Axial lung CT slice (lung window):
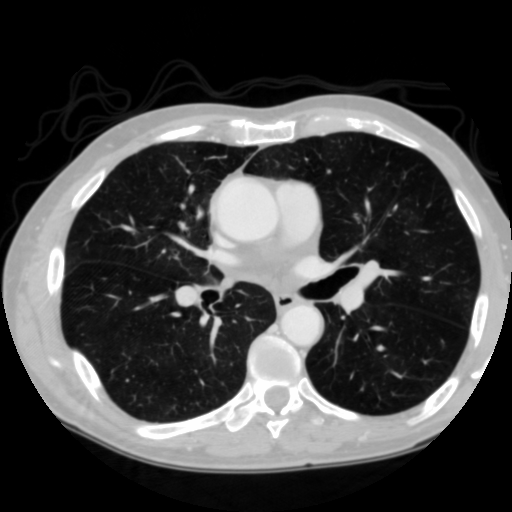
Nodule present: no